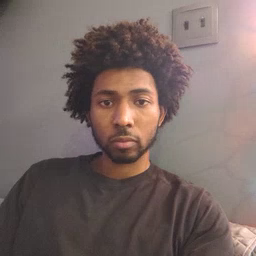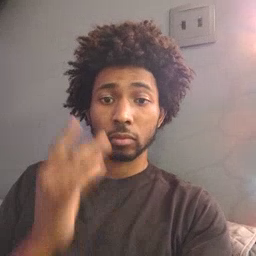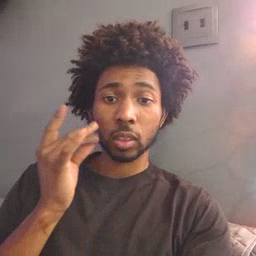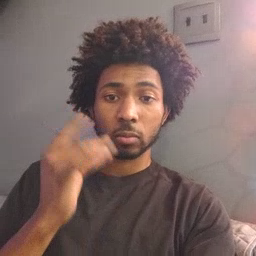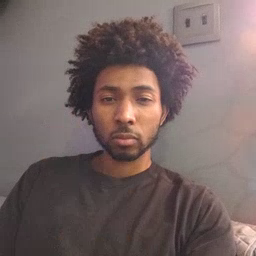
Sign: cat